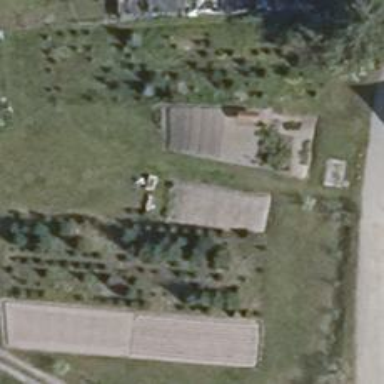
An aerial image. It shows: Allotments area.